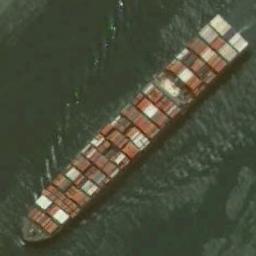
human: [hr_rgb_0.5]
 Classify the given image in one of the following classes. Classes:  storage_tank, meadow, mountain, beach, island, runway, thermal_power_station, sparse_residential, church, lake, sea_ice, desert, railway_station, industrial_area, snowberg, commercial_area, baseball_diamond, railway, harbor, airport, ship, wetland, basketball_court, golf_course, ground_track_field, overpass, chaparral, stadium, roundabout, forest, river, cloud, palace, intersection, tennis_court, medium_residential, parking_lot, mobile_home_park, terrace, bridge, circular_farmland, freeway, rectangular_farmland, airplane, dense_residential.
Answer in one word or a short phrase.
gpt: ship